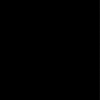
Label: dusty